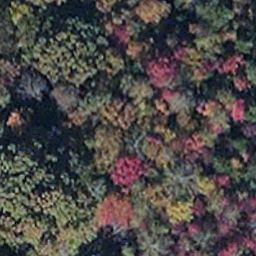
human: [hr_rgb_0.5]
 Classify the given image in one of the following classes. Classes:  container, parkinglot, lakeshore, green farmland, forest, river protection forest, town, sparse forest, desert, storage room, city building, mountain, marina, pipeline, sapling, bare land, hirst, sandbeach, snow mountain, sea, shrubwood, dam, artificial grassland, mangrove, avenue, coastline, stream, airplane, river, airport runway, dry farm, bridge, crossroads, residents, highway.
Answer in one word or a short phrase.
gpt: mangrove